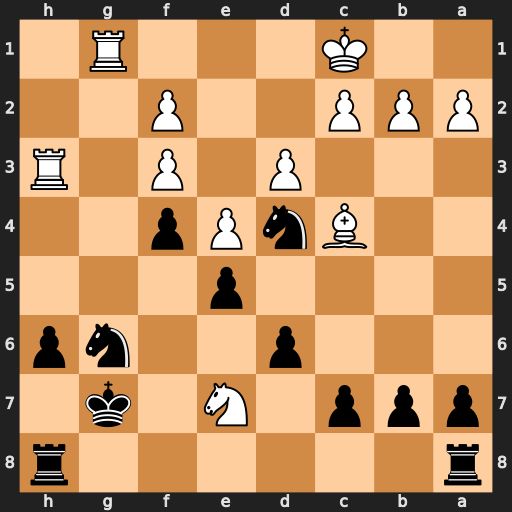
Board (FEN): r6r/ppp1N1k1/3p2np/4p3/2BnPp2/3P1P1R/PPP2P2/2K3R1
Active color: b
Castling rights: -
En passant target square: -
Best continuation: Ne2+ Kd1 Nxg1